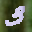
Label: 3